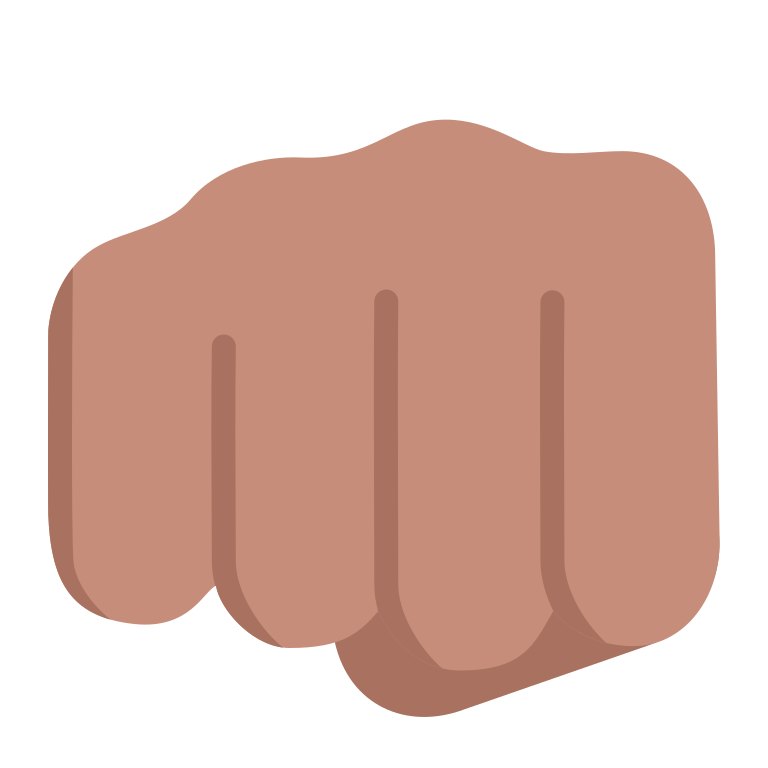
oncoming fist flat